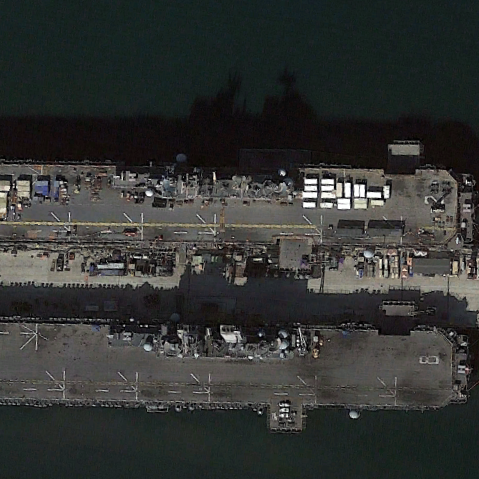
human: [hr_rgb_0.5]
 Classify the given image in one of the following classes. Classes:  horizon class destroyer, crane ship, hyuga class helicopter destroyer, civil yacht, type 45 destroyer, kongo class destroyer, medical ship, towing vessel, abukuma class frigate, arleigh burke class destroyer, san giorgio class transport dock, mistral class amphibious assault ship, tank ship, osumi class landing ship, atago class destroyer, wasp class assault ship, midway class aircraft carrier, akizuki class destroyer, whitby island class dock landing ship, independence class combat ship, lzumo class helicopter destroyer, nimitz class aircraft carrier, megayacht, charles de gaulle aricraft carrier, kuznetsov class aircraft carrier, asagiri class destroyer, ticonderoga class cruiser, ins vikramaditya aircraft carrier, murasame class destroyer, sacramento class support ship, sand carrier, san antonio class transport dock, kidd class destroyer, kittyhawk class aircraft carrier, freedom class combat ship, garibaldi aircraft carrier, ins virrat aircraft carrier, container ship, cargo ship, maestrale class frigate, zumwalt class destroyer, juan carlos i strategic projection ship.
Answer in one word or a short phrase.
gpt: Wasp class assault ship